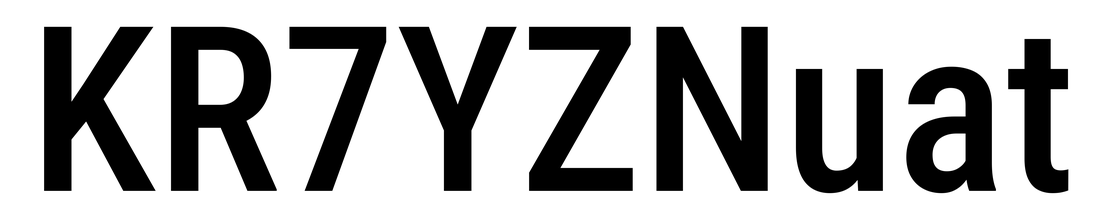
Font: Roboto_Condensed_Medium